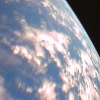
Label: cloud